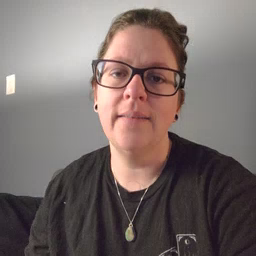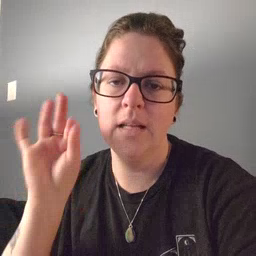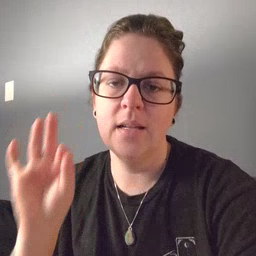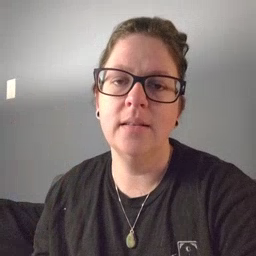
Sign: find